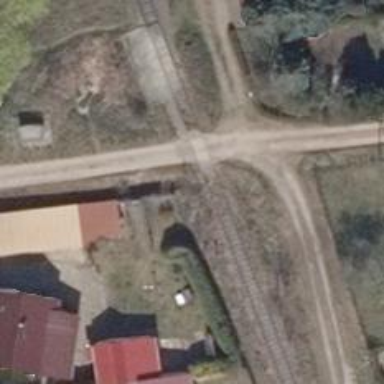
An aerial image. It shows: Level crossing along the railway.